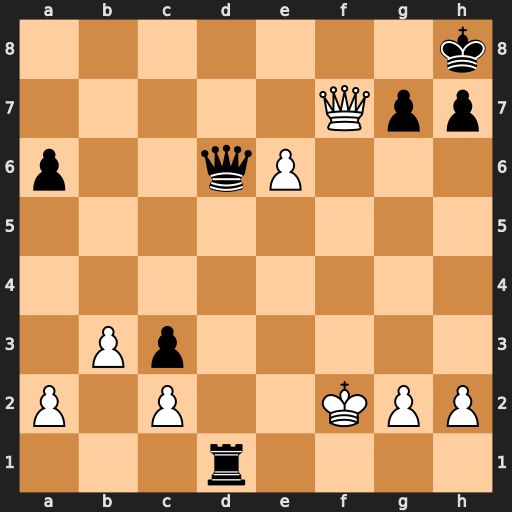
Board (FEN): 7k/5Qpp/p2qP3/8/8/1Pp5/P1P2KPP/3r4
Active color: w
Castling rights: -
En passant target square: -
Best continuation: Qe8+ Qf8+ Qxf8#